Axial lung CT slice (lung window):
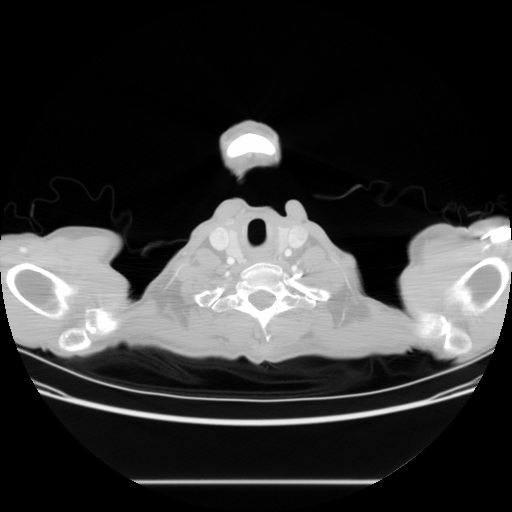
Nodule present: no